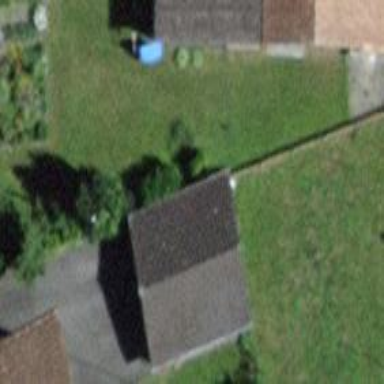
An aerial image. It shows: Garage building.